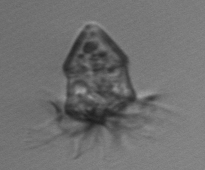
Label: Strombidium_inclinatum